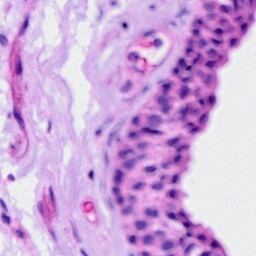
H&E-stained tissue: Ovarian